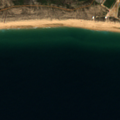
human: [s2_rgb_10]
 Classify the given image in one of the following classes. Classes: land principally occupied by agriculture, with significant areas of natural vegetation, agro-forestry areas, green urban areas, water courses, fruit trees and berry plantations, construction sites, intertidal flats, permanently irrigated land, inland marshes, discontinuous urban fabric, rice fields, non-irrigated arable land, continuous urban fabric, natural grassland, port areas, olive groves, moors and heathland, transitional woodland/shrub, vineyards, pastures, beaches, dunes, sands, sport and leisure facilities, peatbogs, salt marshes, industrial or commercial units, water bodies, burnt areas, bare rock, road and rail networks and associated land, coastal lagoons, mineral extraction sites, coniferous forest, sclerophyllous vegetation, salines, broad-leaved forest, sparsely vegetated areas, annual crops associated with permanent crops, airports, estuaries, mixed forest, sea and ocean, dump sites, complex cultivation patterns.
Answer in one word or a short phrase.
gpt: sport and leisure facilities, beaches, dunes, sands, sea and ocean